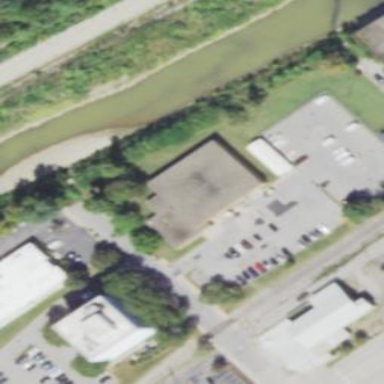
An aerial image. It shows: Commercial building.